Question: I'm trying to implement a simple bezier curve into my Unity game but it no seems to work.
here is a screenshot of how is being drawn:

The 4 green spheres are the Bezier's pivots, and the white spheres are the actual bezier being calculated. As you see, its kinda incorrect.
Here's my bezier code (i took it from Unity's forums):
'''
using UnityEngine;
[System.Serializable]
public class Bezier : System.Object
{
public Vector3 p0;
public Vector3 p1;
public Vector3 p2;
public Vector3 p3;
public float ti = 0f;
private Vector3 b0 = Vector3.zero;
private Vector3 b1 = Vector3.zero;
private Vector3 b2 = Vector3.zero;
private Vector3 b3 = Vector3.zero;
private float Ax;
private float Ay;
private float Az;
private float Bx;
private float By;
private float Bz;
private float Cx;
private float Cy;
private float Cz;
// Init function v0 = 1st point, v1 = handle of the 1st point , v2 = handle of the 2nd point, v3 = 2nd point
// handle1 = v0 + v1
// handle2 = v3 + v2
public Bezier( Vector3 v0, Vector3 v1, Vector3 v2, Vector3 v3 )
{
this.p0 = v0;
this.p1 = v1;
this.p2 = v2;
this.p3 = v3;
}
// 0.0 >= t <= 1.0
public Vector3 GetPointAtTime( float t )
{
this.CheckConstant();
float t2 = t * t;
float t3 = t * t * t;
float x = this.Ax * t3 + this.Bx * t2 + this.Cx * t + p0.x;
float y = this.Ay * t3 + this.By * t2 + this.Cy * t + p0.y;
float z = this.Az * t3 + this.Bz * t2 + this.Cz * t + p0.z;
return new Vector3( x, y, z );
}
private void SetConstant()
{
this.Cx = 3f * ( ( this.p0.x + this.p1.x ) - this.p0.x );
this.Bx = 3f * ( ( this.p3.x + this.p2.x ) - ( this.p0.x + this.p1.x ) ) - this.Cx;
this.Ax = this.p3.x - this.p0.x - this.Cx - this.Bx;
this.Cy = 3f * ( ( this.p0.y + this.p1.y ) - this.p0.y );
this.By = 3f * ( ( this.p3.y + this.p2.y ) - ( this.p0.y + this.p1.y ) ) - this.Cy;
this.Ay = this.p3.y - this.p0.y - this.Cy - this.By;
this.Cz = 3f * ( ( this.p0.z + this.p1.z ) - this.p0.z );
this.Bz = 3f * ( ( this.p3.z + this.p2.z ) - ( this.p0.z + this.p1.z ) ) - this.Cz;
this.Az = this.p3.z - this.p0.z - this.Cz - this.Bz;
}
// Check if p0, p1, p2 or p3 have changed
private void CheckConstant()
{
if( this.p0 != this.b0 || this.p1 != this.b1 || this.p2 != this.b2 || this.p3 != this.b3 )
{
this.SetConstant();
this.b0 = this.p0;
this.b1 = this.p1;
this.b2 = this.p2;
this.b3 = this.p3;
}
}
}
'''
And here is my implementation script (it's on a empty gameobject in the scene):
'''
public class arrowPath : MonoBehaviour {
public Transform[] pontos=new Transform[4];
public Bezier bezier;
// Use this for initialization
void Start () {
}
// Update is called once per frame
void Update () {
bezier=new Bezier(pontos[0].position, pontos[1].position, pontos[2].position, pontos[3].position);
for(float u= 0.0f; u<=1.0f; u+=0.05f)
{
Graphics.DrawMesh(pontos[0].GetComponent<MeshFilter>().sharedMesh, bezier.GetPointAtTime(u), Quaternion.Euler(Vector3.zero), pontos[0].renderer.sharedMaterial, 0);
}
}
}
'''
The "pontos" array is Transform array to save the spheres. I fill it via Unity's inspector.
I appreciate any help.
Thanks.
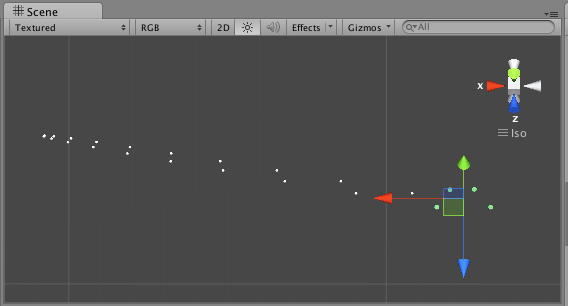
Answer: It looks very much like that 'GetPointAtTime' is intended to generate the Bezier point. If that's the case, you're not evaluating the correct function at all: for a cubic Bezier, the function is:
'''
a . t3 + 3 . b . t2 . (1-t) + 3 . c . t . (1-t)2 + d . (1-t)3
'''
So your code isn't using binomials, it's simply using a straight polynomial of 't' which is going to generate really wrong things =)
So, changing your function:
'''
public float ComputeBezierValue( float t, float a, float b, float c, float d )
{
float t2 = t * t,
t3 = t2 * t,
mt = 1 - t,
mt2 = mt * mt,
mt3 = mt2 * mt;
return a * t3 + 3 * b * t2 * mt + 3 * c * t * mt2 + d * mt3;
}
public Vector3 GetPointAtTime( float t )
{
this.CheckConstant();
float x = ComputeBezierValue(t, this.Ax, this.Bx, this.Cx, this.Dx);
float y = ComputeBezierValue(t, this.Ay, this.By, this.Cy, this.Dy);
float z = ComputeBezierValue(t, this.Az, this.Bz, this.Cz, this.Dz);
return new Vector3( x, y, z );
}
'''
Also note I've written this to explicitly use four coordinates. Cubic Bezier curves need all four, Quadratic only use three (but are generally very poor for representing uniformly curving segments like circular/elliptical segments, as well as sinoids)